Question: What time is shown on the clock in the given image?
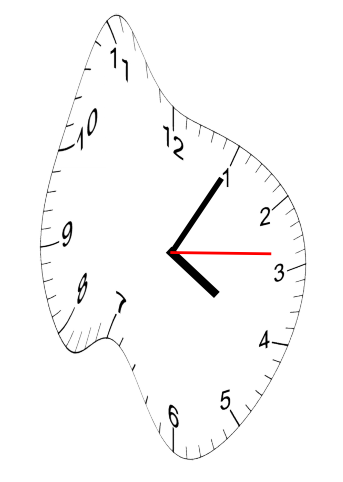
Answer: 04:05:14